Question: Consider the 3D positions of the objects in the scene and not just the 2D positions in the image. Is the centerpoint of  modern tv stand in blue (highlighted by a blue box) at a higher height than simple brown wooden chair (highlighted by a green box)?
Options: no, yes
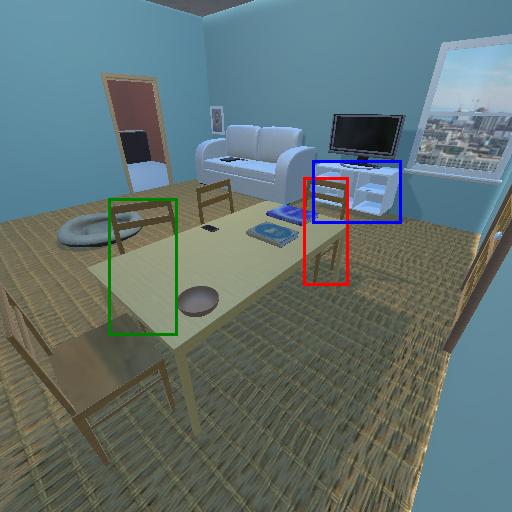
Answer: no